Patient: sex M, age 64
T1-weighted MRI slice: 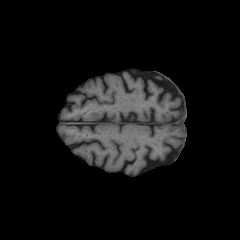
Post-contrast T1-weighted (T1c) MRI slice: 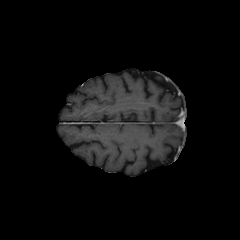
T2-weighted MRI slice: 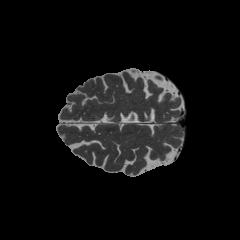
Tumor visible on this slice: no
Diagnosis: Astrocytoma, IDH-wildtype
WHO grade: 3